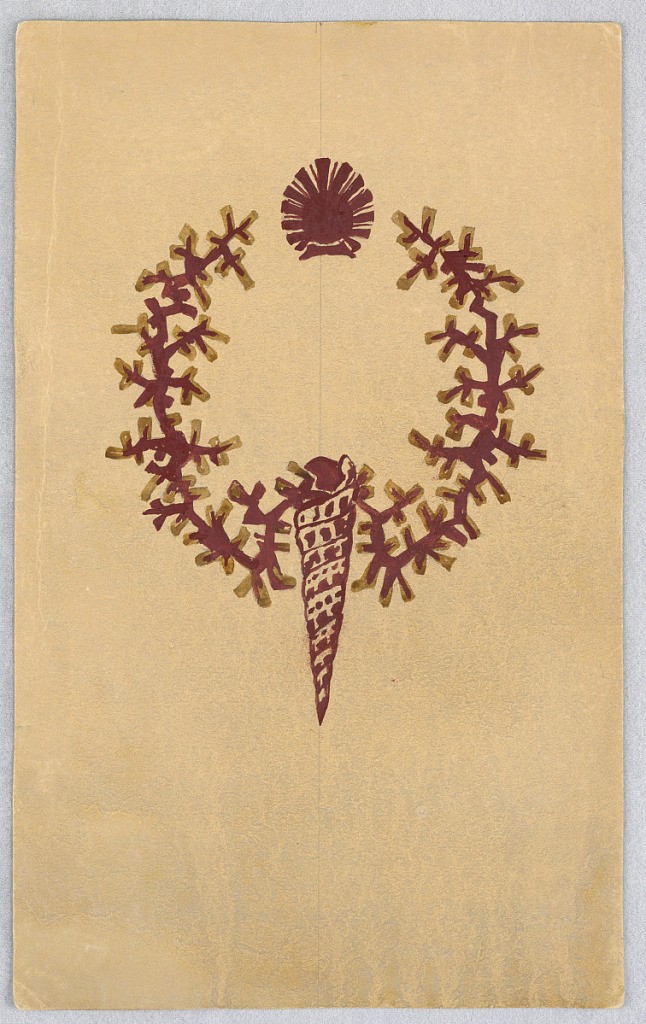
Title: Design for a Book Cover
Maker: Alice Cordelia Morse, American, 1863–1961
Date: ca. 1887–1903
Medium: Brush and gouache on yellow paper
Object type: Drawing
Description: On yellow ground, wreath-shaped coral in brick red and yellow with a spiral shell at the bottom and a round design with radiating lines.